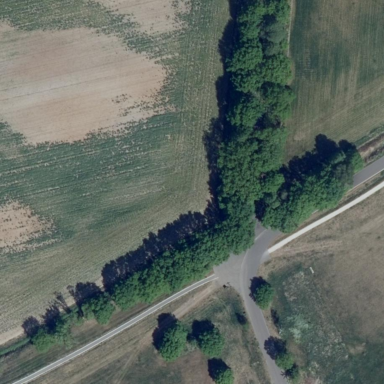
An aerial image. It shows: Forest with broadleaved trees.